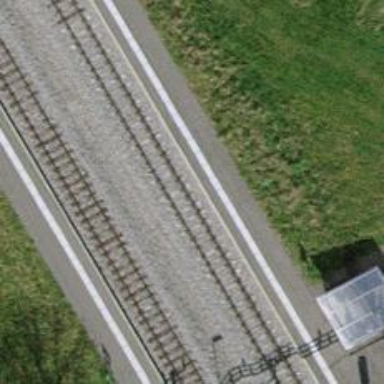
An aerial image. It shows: Railway halt.